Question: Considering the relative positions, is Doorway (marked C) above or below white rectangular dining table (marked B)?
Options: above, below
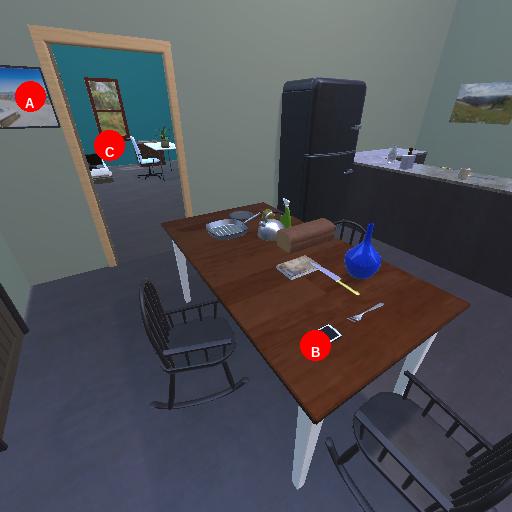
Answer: above